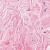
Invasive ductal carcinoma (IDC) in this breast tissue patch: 0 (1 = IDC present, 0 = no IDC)